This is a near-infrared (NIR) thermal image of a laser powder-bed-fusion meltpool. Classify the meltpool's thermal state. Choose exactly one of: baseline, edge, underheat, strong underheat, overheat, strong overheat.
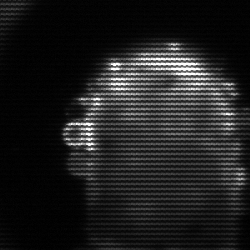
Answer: baseline